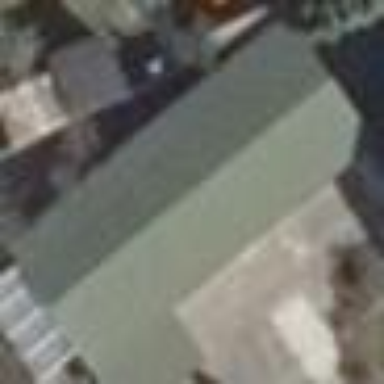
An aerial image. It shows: Part of building.